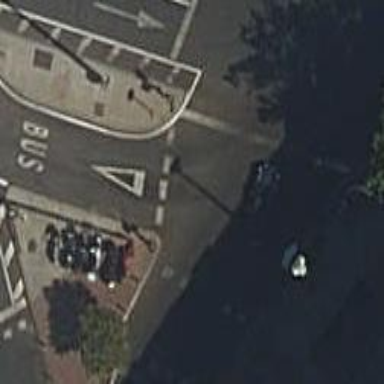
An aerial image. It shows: Pedestrian road.